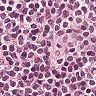
Metastatic tissue present: no